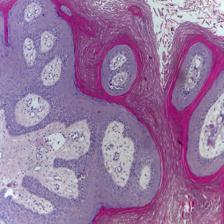
Diagnosis: OSCC